八年级 · 组合几何学
如图, 四边形 $A B C D$ 中, $\angle A=90^{\circ}, A B=12, A D=5$, 点 $M 、 N$ 分别为线段 $B C 、 A B$ 上的动点 (含端点, 但点 $M$ 不与点 $B$ 重合), 点 $E 、$ $F$ 分别为 $D M 、 M N$ 的中点, 则 $E F$ 长度的可能为 $(\quad)$

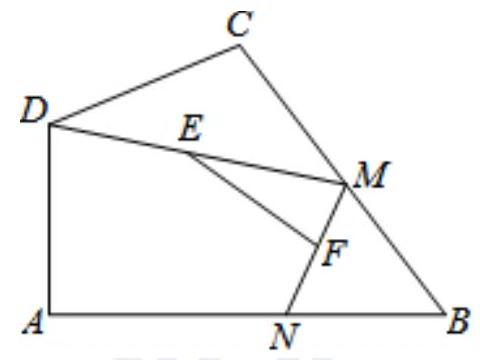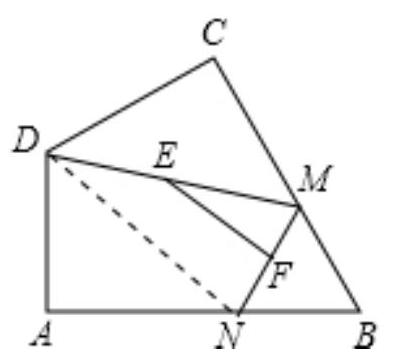
A. 2
B. 5
C. 7
D. 9
答案: B
解析: 连接 $D N$,

$E D=E M, M F=F N$,

$E F=\frac{1}{2} D N$,

最大时， $E F$ 最大, $D N$ 最小时, $E F$ 最小，

$B$ 重合时 $D N$ 最大，

$D N=D B=\sqrt{A D^{2}+B D^{2}}=\sqrt{5^{2}+12^{2}}=13$,

$\therefore E F$ 的最大值为 6.5 .

$\because \angle A=90^{\circ}, A D=5$,

$\therefore D N \geq 5$,

$\therefore E F \geq 2.5$

$\therefore E F$ 长度的可能为 5 ;

故选: $B$.